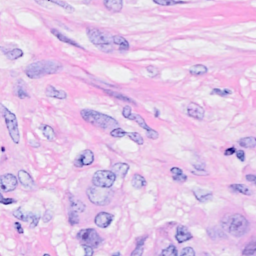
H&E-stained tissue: Breast